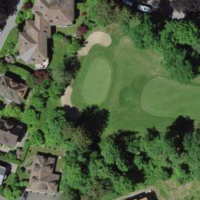
EUNIS habitat code: 55
Species observed at this site:
Geranium sanguineum